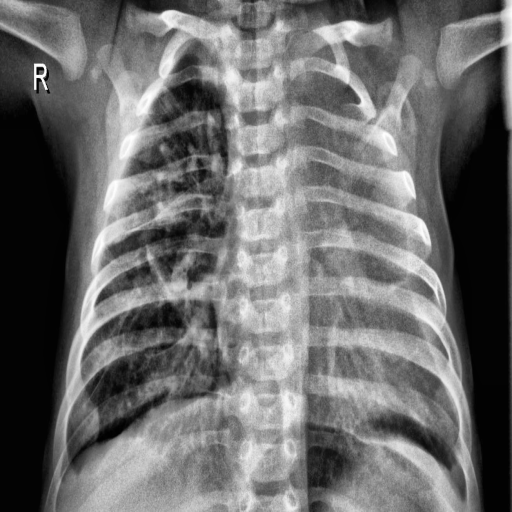
Finding: PNEUMONIA